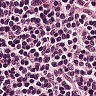
Metastatic tissue present: no